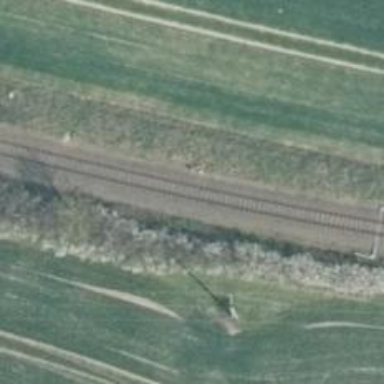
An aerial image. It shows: Railway milestone.